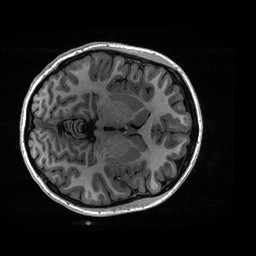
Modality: T1w
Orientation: axial
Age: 18
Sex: female
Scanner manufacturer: ge
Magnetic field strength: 3 T
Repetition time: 0.006952 s
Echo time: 0.00292 s